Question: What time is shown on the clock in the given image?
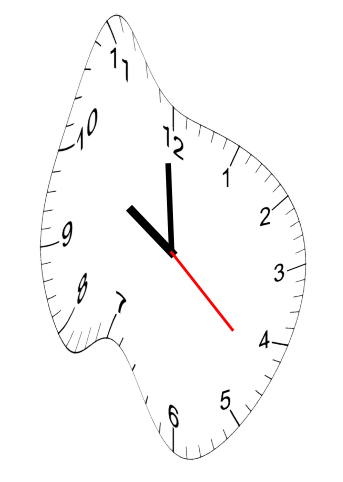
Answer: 09:59:22